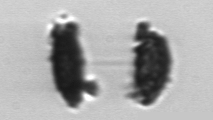
Label: Thalassiosira_TAG_external_detritus